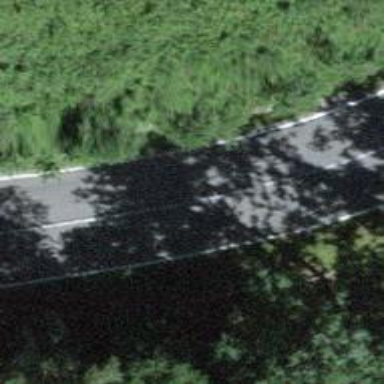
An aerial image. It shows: Secondary road with asphalt surface.